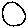
Label: circle